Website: home-depot
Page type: cart
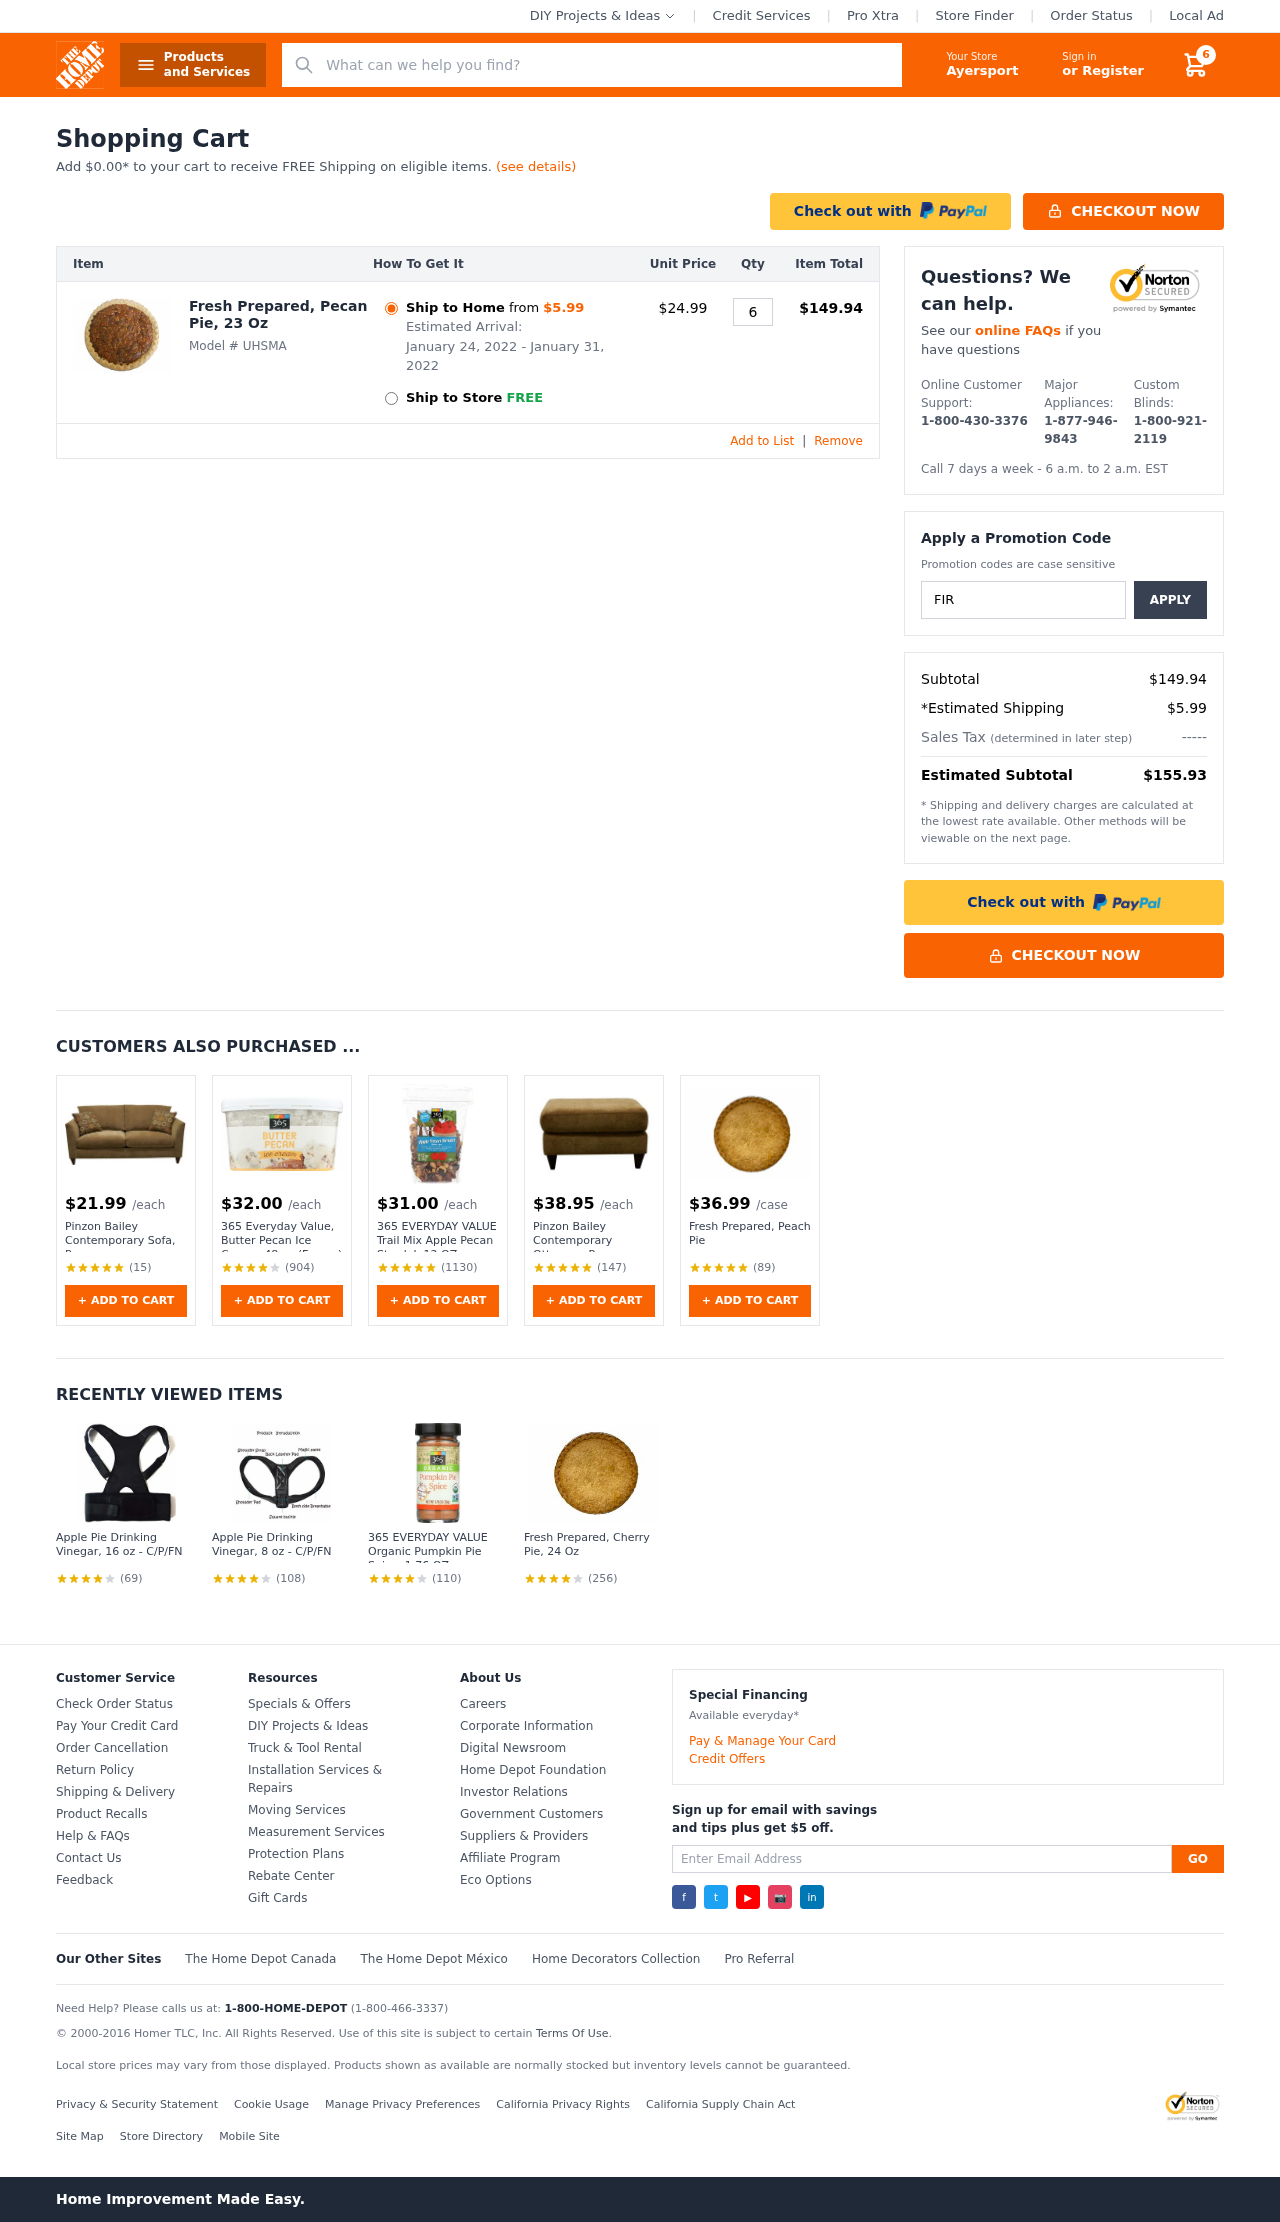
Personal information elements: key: PII_CITY
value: Ayersport
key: PII_PROMO_CODE
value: FIRST29
Product elements: key: PRODUCT1_NAME
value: Fresh Prepared, Pecan Pie, 23 Oz
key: PRODUCT1_PRICE
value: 24.99
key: PRODUCT1_QUANTITY
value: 6
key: PRODUCT2_PRICE
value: $21.99
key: PRODUCT2_NAME
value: Pinzon Bailey Contemporary Sofa, Pecan
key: PRODUCT2_NUM_RATINGS
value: (15)
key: PRODUCT3_PRICE
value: $32.00
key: PRODUCT3_NAME
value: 365 Everyday Value, Butter Pecan Ice Cream, 48 oz (Frozen)
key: PRODUCT3_NUM_RATINGS
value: (904)
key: PRODUCT4_PRICE
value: $31.00
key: PRODUCT4_NAME
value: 365 EVERYDAY VALUE Trail Mix Apple Pecan Strudel, 12 OZ
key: PRODUCT4_NUM_RATINGS
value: (1130)
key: PRODUCT5_PRICE
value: $38.95
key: PRODUCT5_NAME
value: Pinzon Bailey Contemporary Ottoman, Pecan
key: PRODUCT5_NUM_RATINGS
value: (147)
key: PRODUCT6_PRICE
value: $36.99
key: PRODUCT6_NAME
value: Fresh Prepared, Peach Pie
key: PRODUCT6_NUM_RATINGS
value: (89)
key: PRODUCT7_NAME
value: Apple Pie Drinking Vinegar, 16 oz - C/P/FN
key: PRODUCT7_NUM_RATINGS
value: (69)
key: PRODUCT8_NAME
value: Apple Pie Drinking Vinegar, 8 oz - C/P/FN
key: PRODUCT8_NUM_RATINGS
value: (108)
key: PRODUCT9_NAME
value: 365 EVERYDAY VALUE Organic Pumpkin Pie Spice, 1.76 OZ
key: PRODUCT9_NUM_RATINGS
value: (110)
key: PRODUCT10_NAME
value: Fresh Prepared, Cherry Pie, 24 Oz
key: PRODUCT10_NUM_RATINGS
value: (256)
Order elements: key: ORDER_NUM_ITEMS
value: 6
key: AMOUNT_TO_FREE_SHIPPING
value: $0.00
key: ORDER_SHIPPING_DATE
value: January 24, 2022
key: ORDER_DELIVERY_DATE
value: January 31, 2022
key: ORDER_ITEM_TOTAL
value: $149.94
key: ORDER_SUBTOTAL
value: $149.94
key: ORDER_SHIPPING_COST
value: $5.99
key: ORDER_TOTAL
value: $155.93
Search elements: key: HEADER_SEARCH
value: What can we help you find?